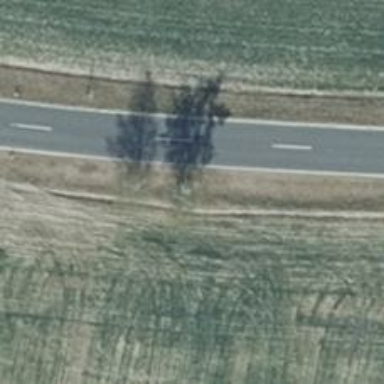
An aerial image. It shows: Deciduous broadleaved tree.